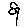
Label: flower